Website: slack
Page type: newsletter-management
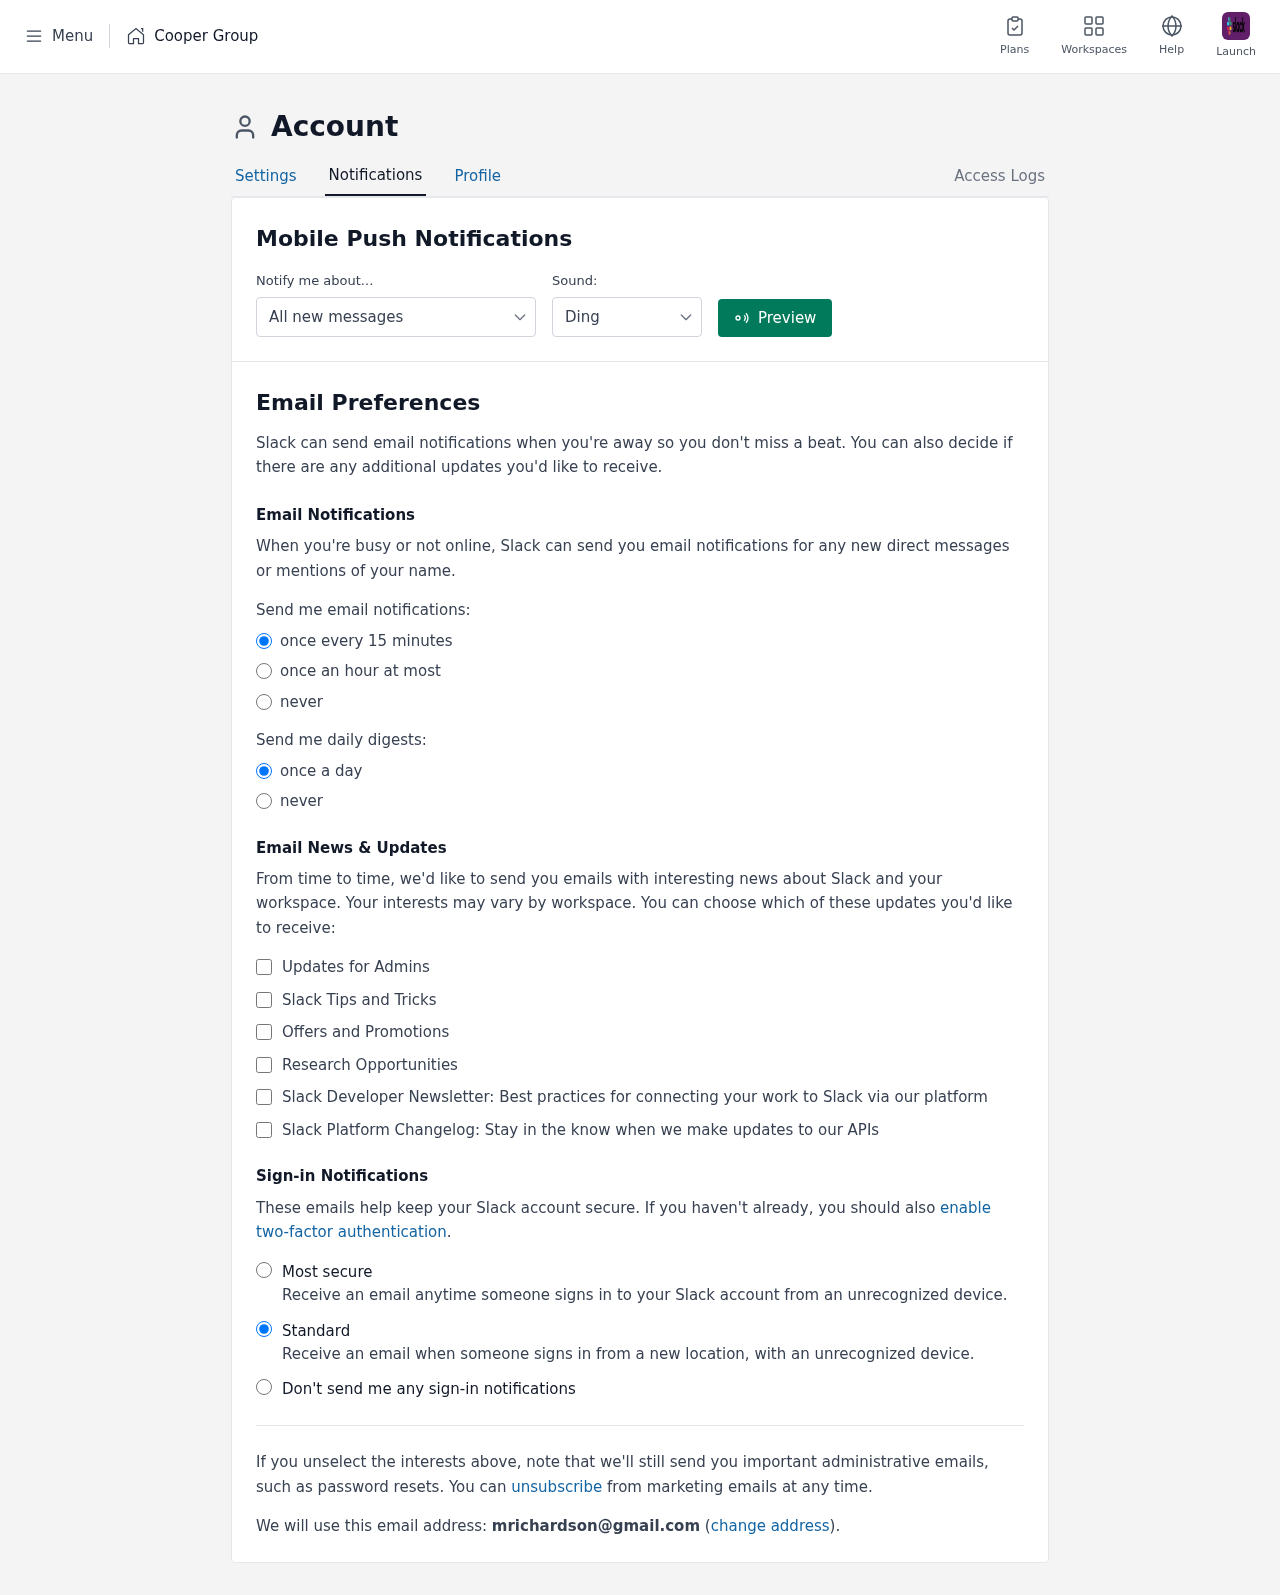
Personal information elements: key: PII_COMPANY
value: Cooper Group
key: PII_EMAIL
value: mrichardson@gmail.com